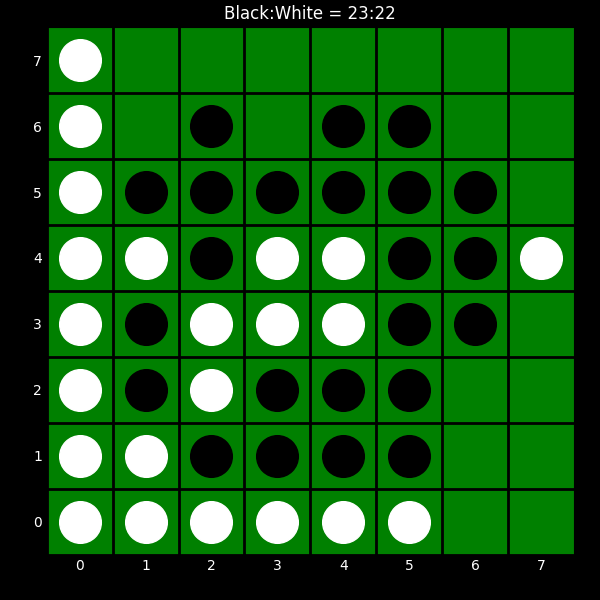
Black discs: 23
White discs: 22